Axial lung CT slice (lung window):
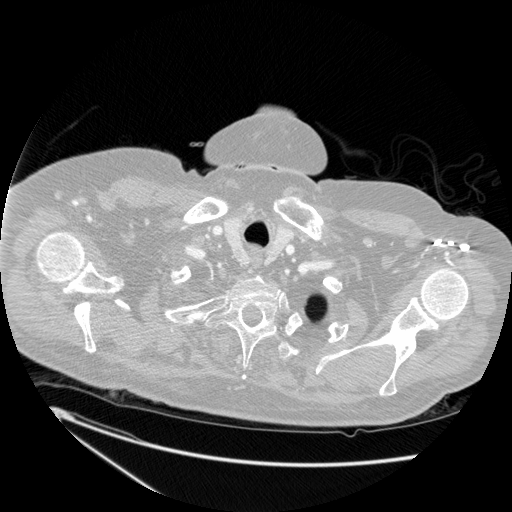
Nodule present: no